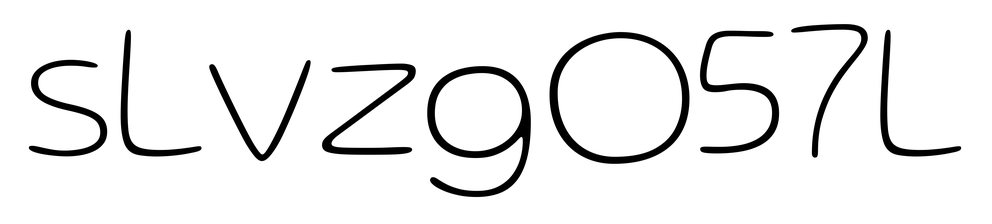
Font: Gluten_Thin